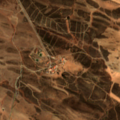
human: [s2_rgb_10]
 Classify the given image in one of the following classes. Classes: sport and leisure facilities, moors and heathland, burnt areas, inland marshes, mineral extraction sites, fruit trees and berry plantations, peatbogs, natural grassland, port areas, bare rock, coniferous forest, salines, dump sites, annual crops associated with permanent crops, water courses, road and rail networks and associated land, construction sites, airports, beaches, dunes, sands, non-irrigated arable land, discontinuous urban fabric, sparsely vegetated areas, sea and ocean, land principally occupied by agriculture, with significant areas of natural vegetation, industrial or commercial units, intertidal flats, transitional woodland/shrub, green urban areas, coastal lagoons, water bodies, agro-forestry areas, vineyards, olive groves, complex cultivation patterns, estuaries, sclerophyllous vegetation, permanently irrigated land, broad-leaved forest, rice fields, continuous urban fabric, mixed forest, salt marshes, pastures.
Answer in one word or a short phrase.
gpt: non-irrigated arable land, pastures, sclerophyllous vegetation